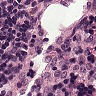
Metastatic tissue present: no